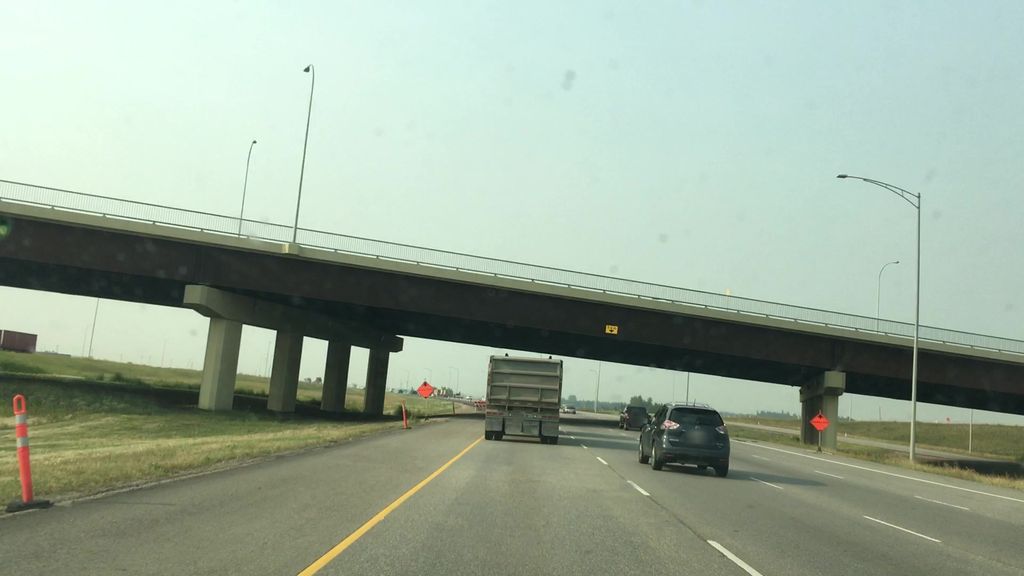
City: edmonton